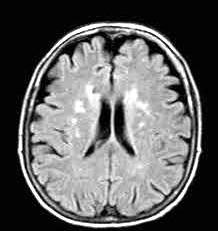
Label: notumor